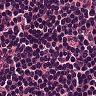
Metastatic tissue present: no